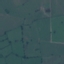
Label: Pasture